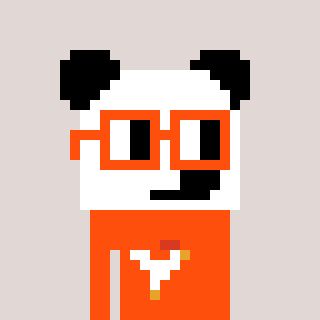
a pixel art character with square orange glasses, a panda-shaped head and a orange-colored body on a warm background